Aerial crown-view tile of a tropical tree (Barro Colorado Island, Panama), acquired 20250124:
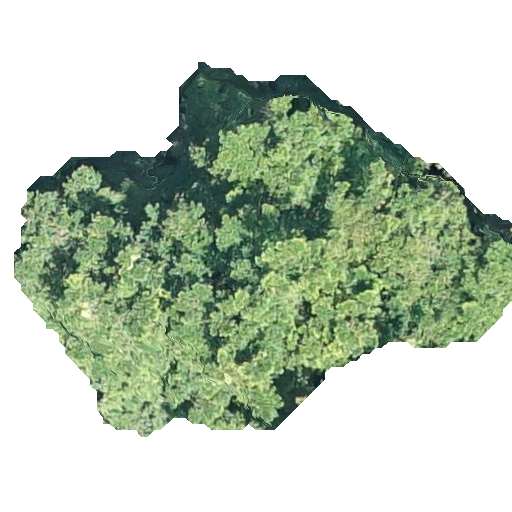
Species: Terminalia amazonia
GBIF accepted scientific name: Terminalia amazonica
Crown area: 179.109 m²